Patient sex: M
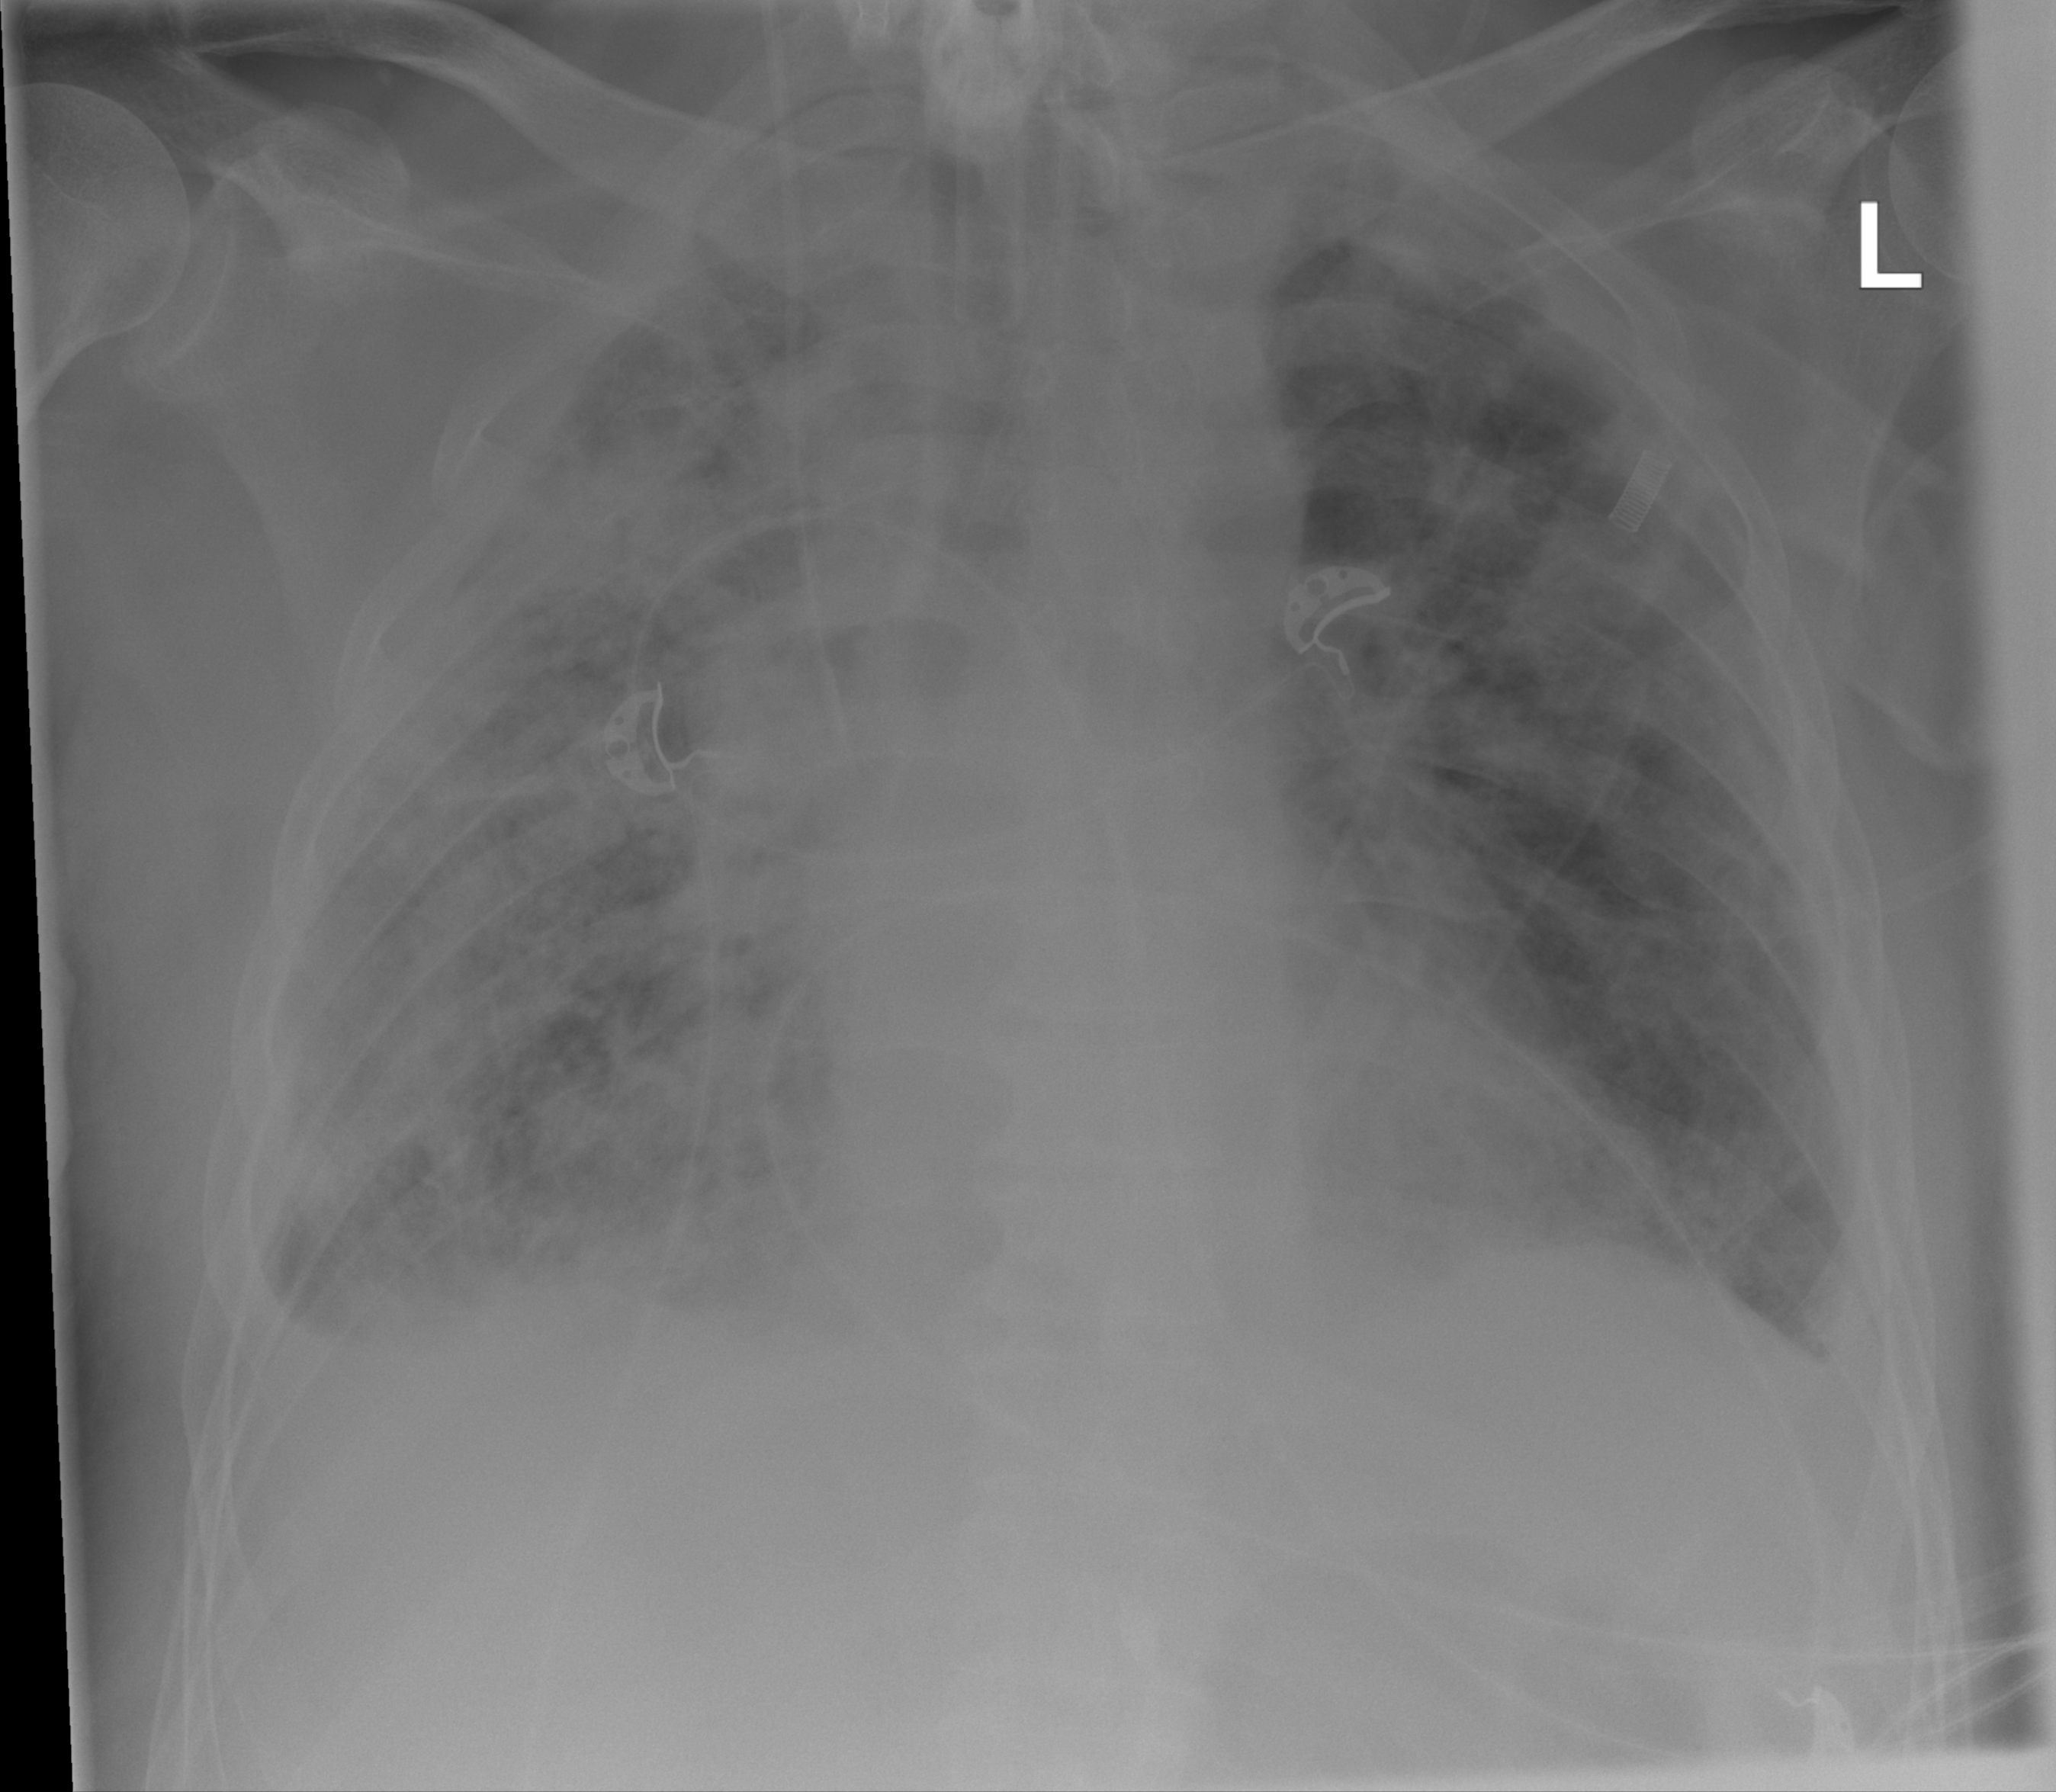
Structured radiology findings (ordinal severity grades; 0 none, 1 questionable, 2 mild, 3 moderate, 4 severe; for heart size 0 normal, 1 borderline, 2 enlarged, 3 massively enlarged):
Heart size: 0
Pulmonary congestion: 2
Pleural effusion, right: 1
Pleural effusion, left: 1
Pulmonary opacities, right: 3
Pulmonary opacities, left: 2
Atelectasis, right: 2
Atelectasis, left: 2